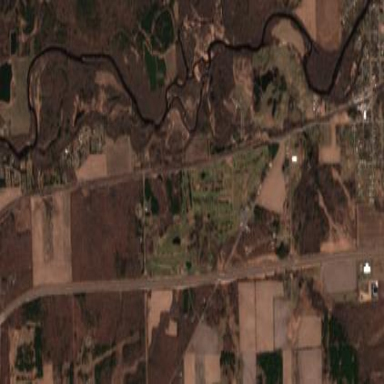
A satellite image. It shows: Golf course.